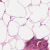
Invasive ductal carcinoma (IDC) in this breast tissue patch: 0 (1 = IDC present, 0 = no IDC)